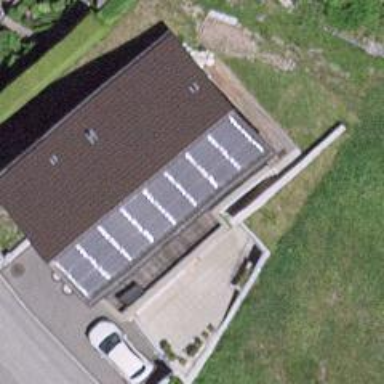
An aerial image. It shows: Garage.